Interaction volume radius: 5 \u00c5
Interaction volume height: 10 \u00c5
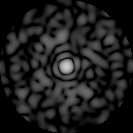
Disorder parameter: 0.8212